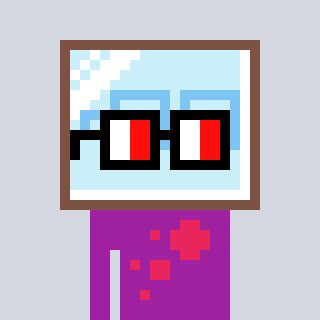
a pixel art character with square glasses with black frames and red eyes, a mirror-shaped head and a magenta-colored body on a cool background